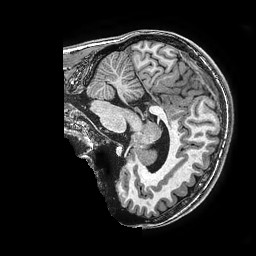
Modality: T1w
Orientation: sagittal
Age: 14
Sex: male
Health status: ill
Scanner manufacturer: ge
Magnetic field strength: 3 T
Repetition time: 0.0077 s
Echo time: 0.003436 s